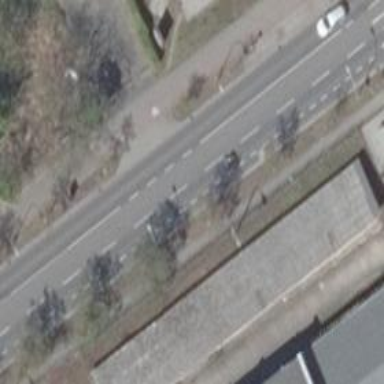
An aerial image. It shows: Secondary road with asphalt surface and separate sidewalks on both sides.